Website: bh-photo
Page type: customer-info-address
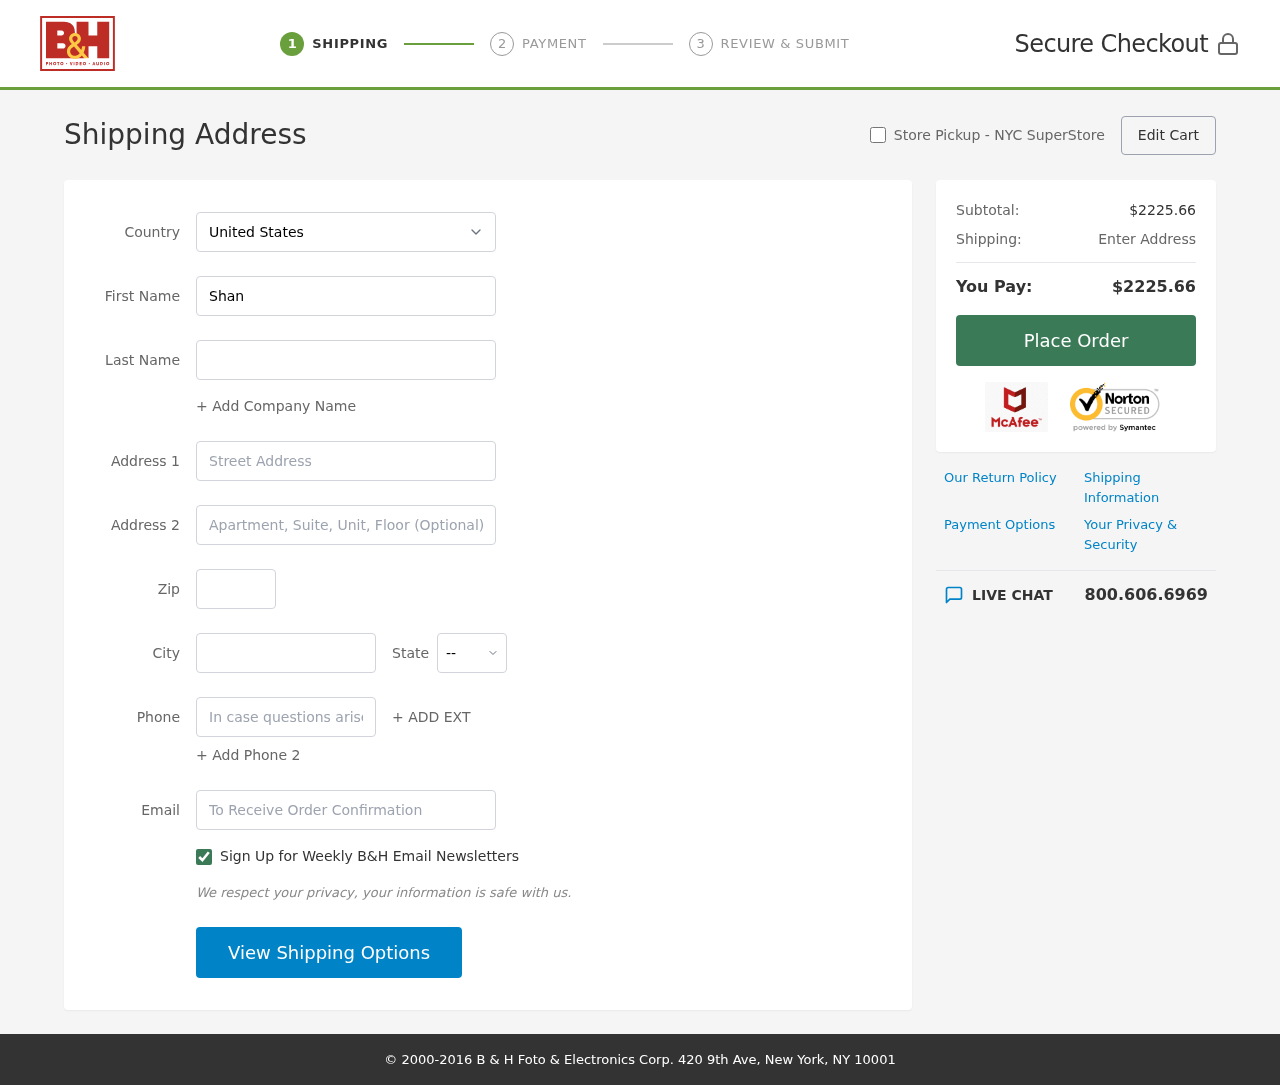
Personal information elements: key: PII_CITY
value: Herreratown
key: PII_COUNTRY
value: United States
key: PII_EMAIL
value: shannon_smith@hotmail.com
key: PII_FIRSTNAME
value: Shannon
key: PII_LASTNAME
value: Smith
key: PII_PHONE
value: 8033919031
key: PII_POSTCODE
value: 57224
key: PII_STATE_ABBR
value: TX
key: PII_STREET
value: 4614 Tammy Views
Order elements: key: ORDER_SUBTOTAL
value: $2225.66
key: ORDER_TOTAL
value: $2225.66